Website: crate-barrel
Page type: billing-address
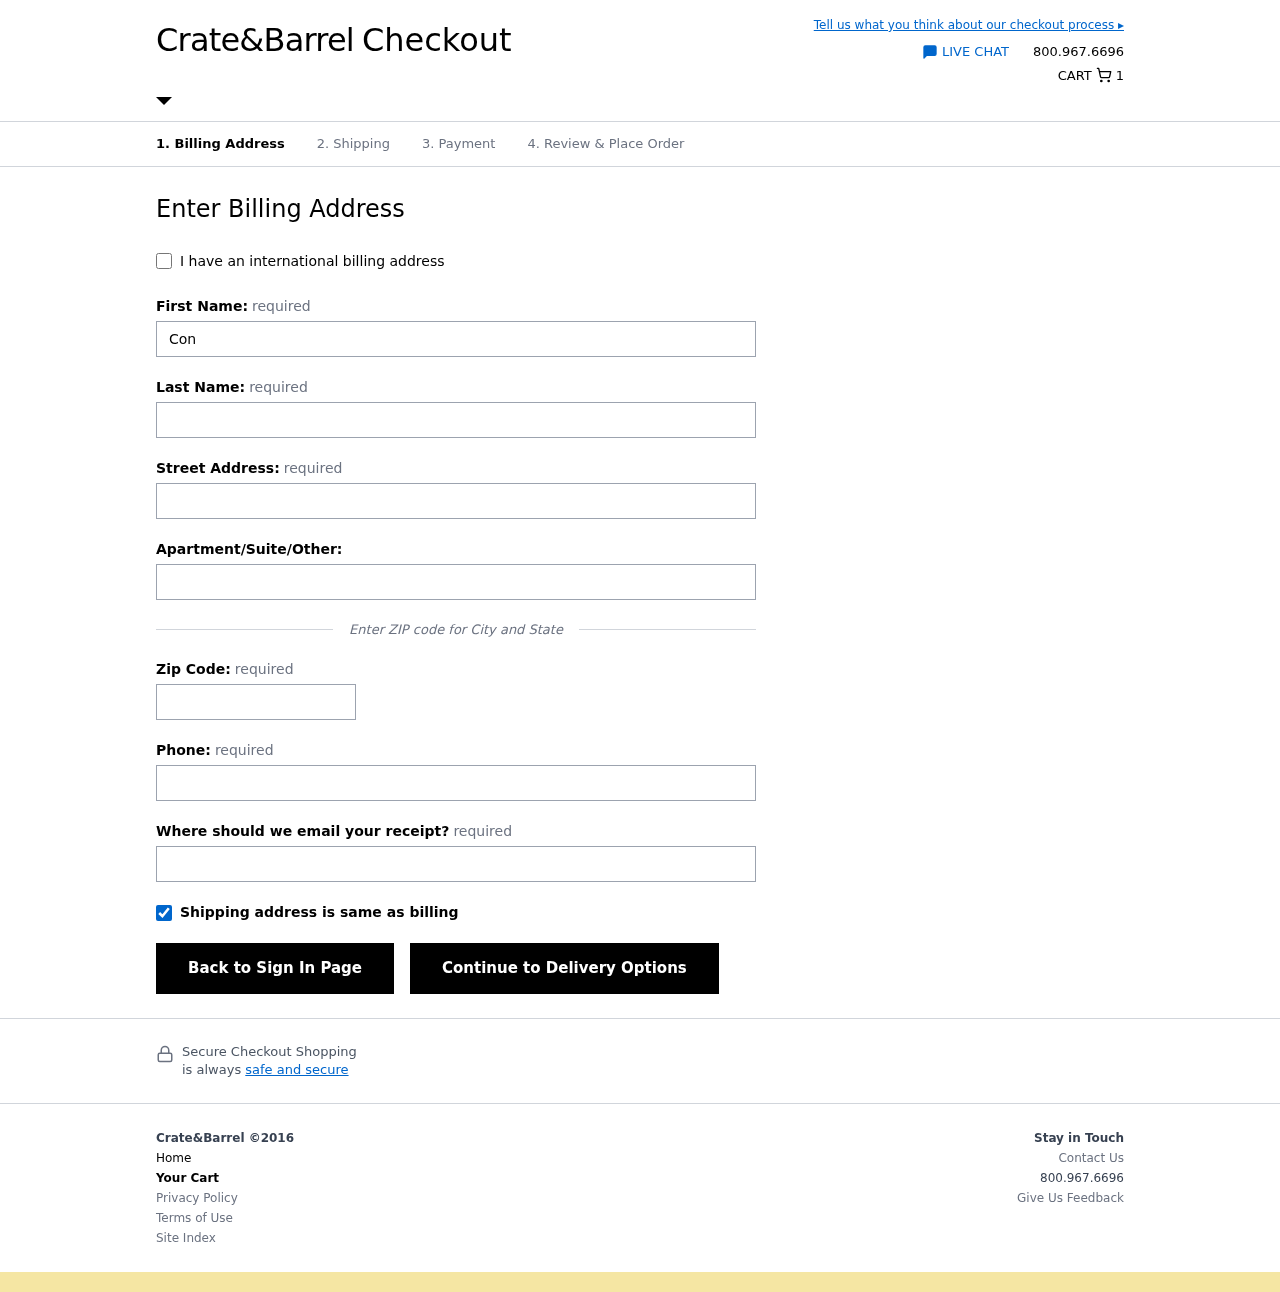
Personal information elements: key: PII_EMAIL
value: connie.kemp@gmail.com
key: PII_FIRSTNAME
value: Connie
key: PII_LASTNAME
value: Kemp
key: PII_PHONE
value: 7892219929
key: PII_POSTCODE
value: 85220
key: PII_STREET
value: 027 Jones Estate Apt. 027
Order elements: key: ORDER_NUM_ITEMS
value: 1